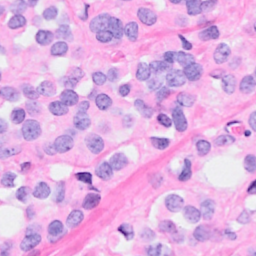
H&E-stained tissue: Breast